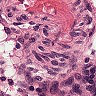
Metastatic tissue present: no